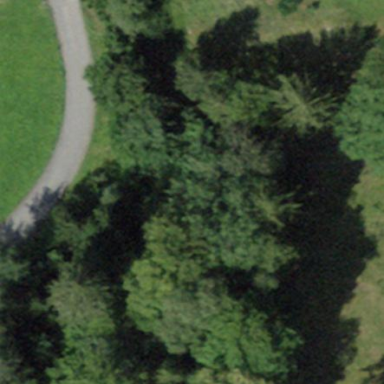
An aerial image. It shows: Forest area.